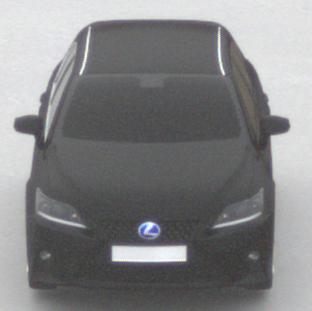
Make: Lexus
Model: CT 200h
Detailed model: CT (A10)
Model produced from: 2014/03
Model produced until: 2017/10
Doors: 5
Color: black
Road condition: dry road
Daytime: morning or afternoon
Contrast: low contrast